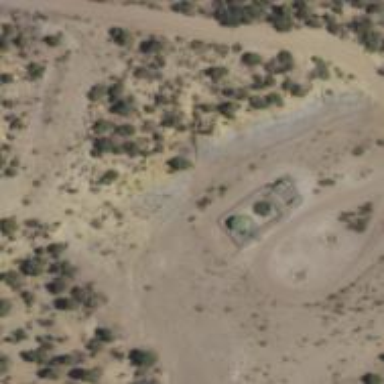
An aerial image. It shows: Storage tank with man-made structure.